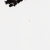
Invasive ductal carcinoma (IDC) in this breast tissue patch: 0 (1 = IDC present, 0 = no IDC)